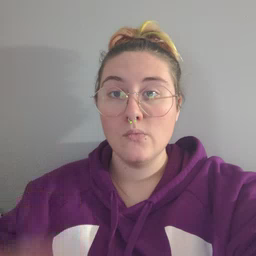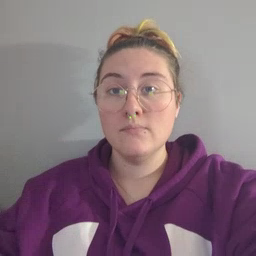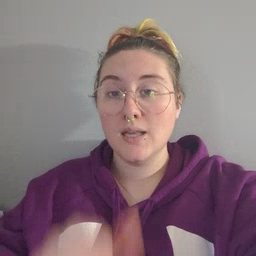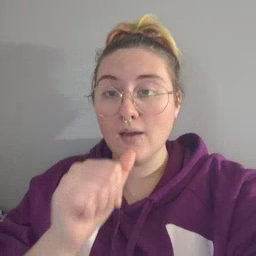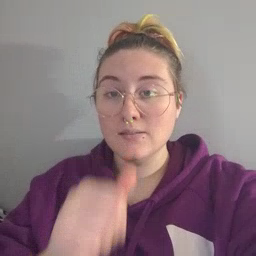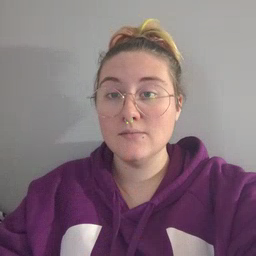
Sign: nuts